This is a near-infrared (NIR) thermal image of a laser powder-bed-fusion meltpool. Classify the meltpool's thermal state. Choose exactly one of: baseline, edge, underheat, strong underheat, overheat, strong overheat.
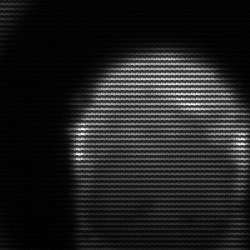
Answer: edge